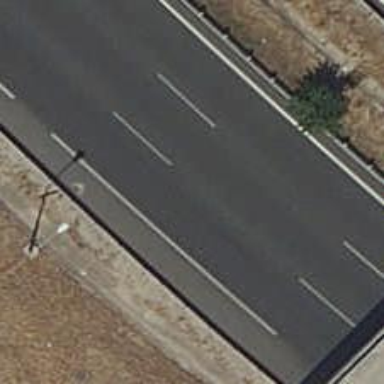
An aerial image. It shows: Asphalt motorway.